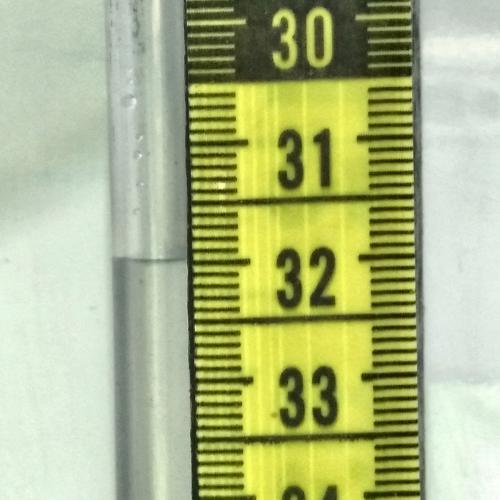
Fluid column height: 32.0 cm